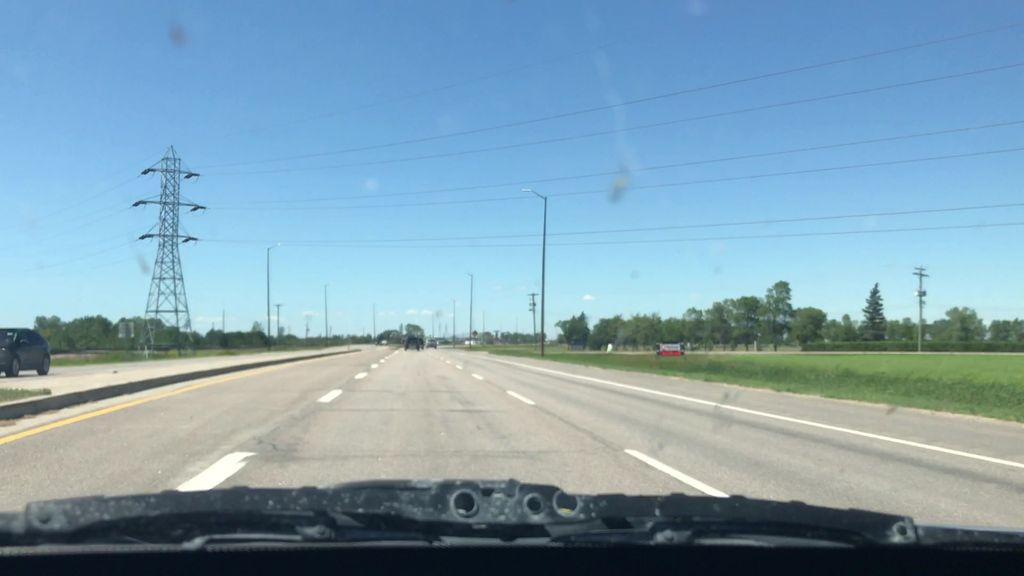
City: winnipeg